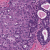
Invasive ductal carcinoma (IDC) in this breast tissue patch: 0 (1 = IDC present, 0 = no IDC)